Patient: sex F, age 75
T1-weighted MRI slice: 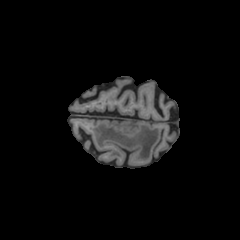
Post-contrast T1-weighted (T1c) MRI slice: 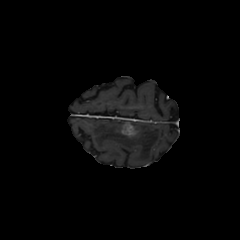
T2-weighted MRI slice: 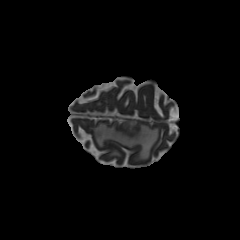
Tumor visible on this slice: yes
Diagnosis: Glioblastoma, IDH-wildtype
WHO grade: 4